Interaction volume radius: 5 \u00c5
Interaction volume height: 15 \u00c5
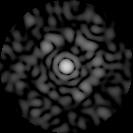
Disorder parameter: 0.8353